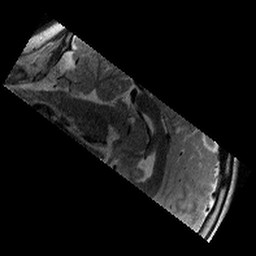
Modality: T2w
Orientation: sagittal
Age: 12
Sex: male
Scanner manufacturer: siemens
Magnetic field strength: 3 T
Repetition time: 9.23 s
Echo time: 0.067 s